Question: Example:
See below image what exactly i need

Thanks anyone help this to simple code...
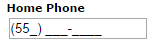
Answer: I've implemented below Masked Input Plugin to apply the same functionality what you need.
Step1 : Download this plugin
<URL>
Step2 :
Write Below code in your CSHTML or HTml Page.
'''
<script type="text/javascript">
$(document).ready(function () {
$("#ContactNo").mask("(+9) <PHONE>");
$("#txtContactNo2").mask("(+9) <PHONE>");
});
</script>
'''
Hope this works ! Cheers :)